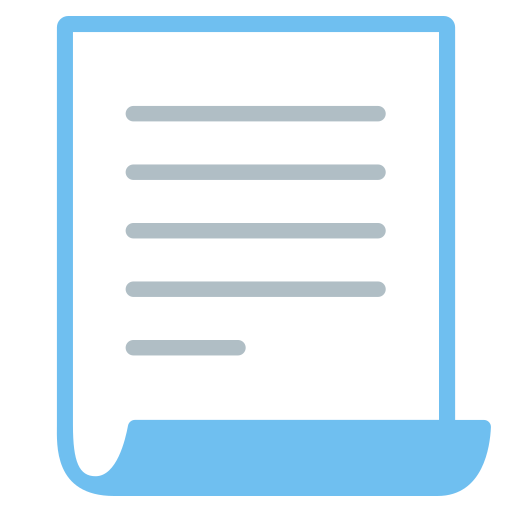
Emoji: 📃